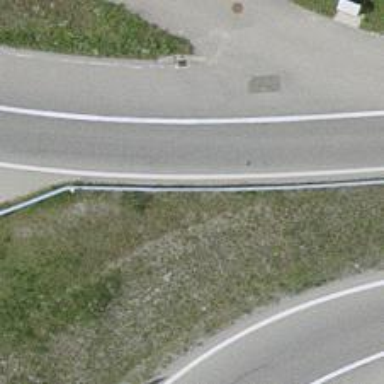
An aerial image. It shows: Guard rail as barrier.